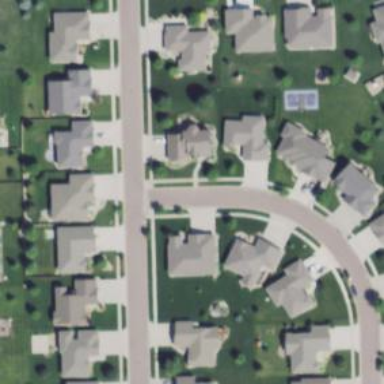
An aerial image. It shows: Residential road.